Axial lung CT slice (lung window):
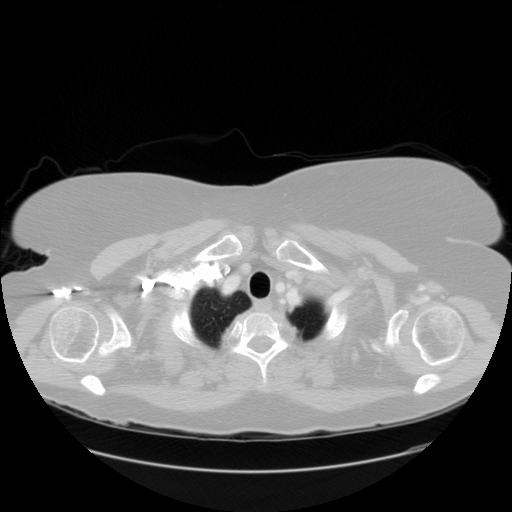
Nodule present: no